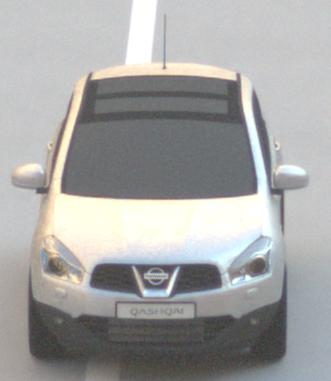
Make: Nissan
Model: Qashqai 1.6
Detailed model: Qashqai (J10)
Model produced from: 2010/03
Model produced until: 2010/08
Doors: 5
Color: white
Road condition: dry road
Daytime: morning or afternoon
Contrast: low contrast